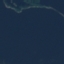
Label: SeaLake